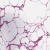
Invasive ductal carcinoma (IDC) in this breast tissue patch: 0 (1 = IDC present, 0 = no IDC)